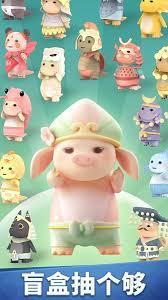
Label: nailong